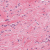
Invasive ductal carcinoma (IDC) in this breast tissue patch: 0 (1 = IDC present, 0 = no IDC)